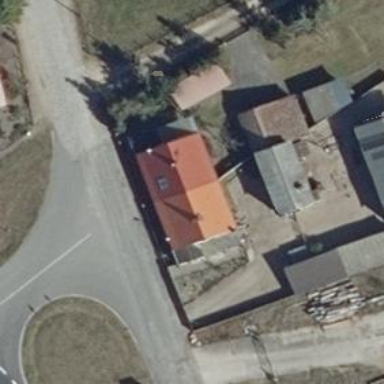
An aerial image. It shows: Residential building.